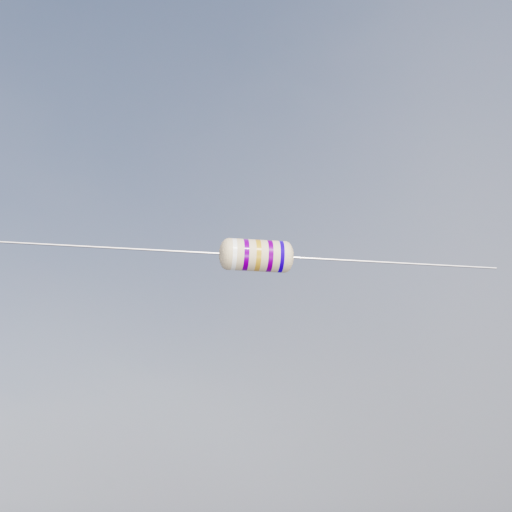
Resistor colour bands (in order): white, violet, gold, violet, blue